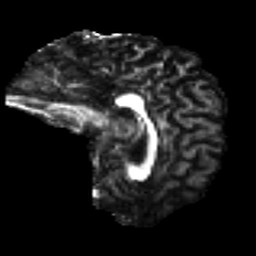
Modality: FA
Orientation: sagittal
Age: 40
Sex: male
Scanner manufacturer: ge
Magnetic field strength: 3 T
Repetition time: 7.8 s
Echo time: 0.0607 s